Question: Everything was fine when I use 'localhost:3000', and I can visit 'localhost:3000/users/sign_in'.
However, after I push to 'heroku', I can't visit this page and other pages which were created by 'devise' and show this

Here is my 'Gemfile'
'''
source 'https://rubygems.org'
gem 'rails', '4.1.8'
gem 'pg'
gem 'rails_12factor', group: :production
gem 'sass-rails', '~> 4.0.3'
gem 'uglifier', '>= 1.3.0'
gem 'coffee-rails', '~> 4.0.0'
gem 'jquery-rails'
gem 'turbolinks'
gem 'jbuilder', '~> 2.0'
gem 'sdoc', '~> 0.4.0', group: :doc
gem 'spring', group: :development
gem 'devise'
gem 'bcrypt'
gem 'bootstrap-sass', '~> 3.3.5'
gem 'rails_bootstrap_navbar'
'''
Here is 'heroku log'
'''
2015-07-16T16:35:48.081619+00:00 app[web.1]: vendor/bundle/ruby/2.0.0/gems/activerecord-4.1.8/lib/active_record/connection_adapters/postgresql_adapter.rb:822:in 'exec_no_cache'
2015-07-16T16:35:48.081621+00:00 app[web.1]: vendor/bundle/ruby/2.0.0/gems/activerecord-4.1.8/lib/active_record/connection_adapters/postgresql/database_statements.rb:137:in 'exec_query'
2015-07-16T16:35:48.081622+00:00 app[web.1]: vendor/bundle/ruby/2.0.0/gems/activerecord-4.1.8/lib/active_record/connection_adapters/postgresql_adapter.rb:976:in 'column_definitions'
2015-07-16T16:35:48.081623+00:00 app[web.1]: vendor/bundle/ruby/2.0.0/gems/activerecord-4.1.8/lib/active_record/connection_adapters/postgresql/schema_statements.rb:187:in 'columns'
2015-07-16T16:35:48.081625+00:00 app[web.1]: vendor/bundle/ruby/2.0.0/gems/activerecord-4.1.8/lib/active_record/connection_adapters/schema_cache.rb:93:in 'block in prepare_default_proc'
2015-07-16T16:35:48.081626+00:00 app[web.1]: vendor/bundle/ruby/2.0.0/gems/activerecord-4.1.8/lib/active_record/connection_adapters/schema_cache.rb:44:in 'yield'
2015-07-16T16:35:48.081627+00:00 app[web.1]: vendor/bundle/ruby/2.0.0/gems/activerecord-4.1.8/lib/active_record/connection_adapters/schema_cache.rb:44:in 'columns'
2015-07-16T16:35:48.081629+00:00 app[web.1]: vendor/bundle/ruby/2.0.0/gems/activerecord-4.1.8/lib/active_record/model_schema.rb:214:in 'columns'
2015-07-16T16:35:48.081630+00:00 app[web.1]: vendor/bundle/ruby/2.0.0/gems/activerecord-4.1.8/lib/active_record/model_schema.rb:223:in 'columns_hash'
2015-07-16T16:35:48.081632+00:00 app[web.1]: vendor/bundle/ruby/2.0.0/gems/activerecord-4.1.8/lib/active_record/inheritance.rb:180:in 'subclass_from_attributes?'
2015-07-16T16:35:48.081633+00:00 app[web.1]: vendor/bundle/ruby/2.0.0/gems/activerecord-4.1.8/lib/active_record/inheritance.rb:23:in 'new'
2015-07-16T16:35:48.081634+00:00 app[web.1]: vendor/bundle/ruby/2.0.0/gems/devise-3.5.1/lib/devise/models/registerable.rb:20:in 'new_with_session'
2015-07-16T16:35:48.081640+00:00 app[web.1]: vendor/bundle/ruby/2.0.0/gems/actionpack-4.1.8/lib/abstract_controller/base.rb:189:in 'process_action'
2015-07-16T16:35:48.081642+00:00 app[web.1]: vendor/bundle/ruby/2.0.0/gems/actionpack-4.1.8/lib/abstract_controller/callbacks.rb:20:in 'block in process_action'
2015-07-16T16:35:48.081643+00:00 app[web.1]: vendor/bundle/ruby/2.0.0/gems/activesupport-4.1.8/lib/active_support/callbacks.rb:113:in 'call'
2015-07-16T16:35:48.081641+00:00 app[web.1]: vendor/bundle/ruby/2.0.0/gems/actionpack-4.1.8/lib/action_controller/metal/rendering.rb:10:in 'process_action'
2015-07-16T16:35:48.081638+00:00 app[web.1]: vendor/bundle/ruby/2.0.0/gems/actionpack-4.1.8/lib/action_controller/metal/implicit_render.rb:4:in 'send_action'
2015-07-16T16:35:48.081649+00:00 app[web.1]: vendor/bundle/ruby/2.0.0/gems/activesupport-4.1.8/lib/active_support/callbacks.rb:166:in 'call'
2015-07-16T16:35:48.081636+00:00 app[web.1]: vendor/bundle/ruby/2.0.0/gems/devise-3.5.1/app/controllers/devise/registrations_controller.rb💯in 'build_resource'
2015-07-16T16:35:48.081656+00:00 app[web.1]: vendor/bundle/ruby/2.0.0/gems/activesupport-4.1.8/lib/active_support/callbacks.rb:166:in 'call'
2015-07-16T16:35:48.081637+00:00 app[web.1]: vendor/bundle/ruby/2.0.0/gems/devise-3.5.1/app/controllers/devise/registrations_controller.rb:7:in 'new'
2015-07-16T16:35:48.081648+00:00 app[web.1]: vendor/bundle/ruby/2.0.0/gems/activesupport-4.1.8/lib/active_support/callbacks.rb:229:in 'block in halting'
2015-07-16T16:35:48.081644+00:00 app[web.1]: vendor/bundle/ruby/2.0.0/gems/activesupport-4.1.8/lib/active_support/callbacks.rb:113:in 'call'
2015-07-16T16:35:48.081645+00:00 app[web.1]: vendor/bundle/ruby/2.0.0/gems/activesupport-4.1.8/lib/active_support/callbacks.rb:229:in 'block in halting'
2015-07-16T16:35:48.081659+00:00 app[web.1]: vendor/bundle/ruby/2.0.0/gems/activesupport-4.1.8/lib/active_support/callbacks.rb:166:in 'block in halting'
2015-07-16T16:35:48.081647+00:00 app[web.1]: vendor/bundle/ruby/2.0.0/gems/activesupport-4.1.8/lib/active_support/callbacks.rb:229:in 'call'
2015-07-16T16:35:48.081655+00:00 app[web.1]: vendor/bundle/ruby/2.0.0/gems/activesupport-4.1.8/lib/active_support/callbacks.rb:166:in 'block in halting'
2015-07-16T16:35:48.081657+00:00 app[web.1]: vendor/bundle/ruby/2.0.0/gems/activesupport-4.1.8/lib/active_support/callbacks.rb:166:in 'block in halting'
2015-07-16T16:35:48.081662+00:00 app[web.1]: vendor/bundle/ruby/2.0.0/gems/activesupport-4.1.8/lib/active_support/callbacks.rb:166:in 'block in halting'
2015-07-16T16:35:48.081661+00:00 app[web.1]: vendor/bundle/ruby/2.0.0/gems/activesupport-4.1.8/lib/active_support/callbacks.rb:166:in 'call'
2015-07-16T16:35:48.081665+00:00 app[web.1]: vendor/bundle/ruby/2.0.0/gems/activesupport-4.1.8/lib/active_support/callbacks.rb:149:in 'call'
2015-07-16T16:35:48.081663+00:00 app[web.1]: vendor/bundle/ruby/2.0.0/gems/activesupport-4.1.8/lib/active_support/callbacks.rb:149:in 'call'
2015-07-16T16:35:48.081658+00:00 app[web.1]: vendor/bundle/ruby/2.0.0/gems/activesupport-4.1.8/lib/active_support/callbacks.rb:166:in 'call'
2015-07-16T16:35:48.081664+00:00 app[web.1]: vendor/bundle/ruby/2.0.0/gems/activesupport-4.1.8/lib/active_support/callbacks.rb:149:in 'block in halting_and_conditional'
2015-07-16T16:35:48.081669+00:00 app[web.1]: vendor/bundle/ruby/2.0.0/gems/activesupport-4.1.8/lib/active_support/callbacks.rb:86:in 'run_callbacks'
2015-07-16T16:35:48.081671+00:00 app[web.1]: vendor/bundle/ruby/2.0.0/gems/actionpack-4.1.8/lib/abstract_controller/callbacks.rb:19:in 'process_action'
2015-07-16T16:35:48.081668+00:00 app[web.1]: vendor/bundle/ruby/2.0.0/gems/activesupport-4.1.8/lib/active_support/callbacks.rb:86:in 'call'
2015-07-16T16:35:48.081667+00:00 app[web.1]: vendor/bundle/ruby/2.0.0/gems/activesupport-4.1.8/lib/active_support/callbacks.rb:149:in 'block in halting_and_conditional'
2015-07-16T16:35:48.081672+00:00 app[web.1]: vendor/bundle/ruby/2.0.0/gems/actionpack-4.1.8/lib/action_controller/metal/rescue.rb:29:in 'process_action'
2015-07-16T16:35:48.081676+00:00 app[web.1]: vendor/bundle/ruby/2.0.0/gems/activesupport-4.1.8/lib/active_support/notifications/instrumenter.rb:20:in 'instrument'
2015-07-16T16:35:48.081673+00:00 app[web.1]: vendor/bundle/ruby/2.0.0/gems/actionpack-4.1.8/lib/action_controller/metal/instrumentation.rb:31:in 'block in process_action'
2015-07-16T16:35:48.081674+00:00 app[web.1]: vendor/bundle/ruby/2.0.0/gems/activesupport-4.1.8/lib/active_support/notifications.rb:159:in 'block in instrument'
2015-07-16T16:35:48.081677+00:00 app[web.1]: vendor/bundle/ruby/2.0.0/gems/activesupport-4.1.8/lib/active_support/notifications.rb:159:in 'instrument'
2015-07-16T16:35:48.081681+00:00 app[web.1]: vendor/bundle/ruby/2.0.0/gems/activerecord-4.1.8/lib/active_record/railties/controller_runtime.rb:18:in 'process_action'
2015-07-16T16:35:48.081678+00:00 app[web.1]: vendor/bundle/ruby/2.0.0/gems/actionpack-4.1.8/lib/action_controller/metal/instrumentation.rb:30:in 'process_action'
2015-07-16T16:35:48.081680+00:00 app[web.1]: vendor/bundle/ruby/2.0.0/gems/actionpack-4.1.8/lib/action_controller/metal/params_wrapper.rb:250:in 'process_action'
2015-07-16T16:35:48.081682+00:00 app[web.1]: vendor/bundle/ruby/2.0.0/gems/actionpack-4.1.8/lib/abstract_controller/base.rb:136:in 'process'
2015-07-16T16:35:48.081684+00:00 app[web.1]: vendor/bundle/ruby/2.0.0/gems/actionview-4.1.8/lib/action_view/rendering.rb:30:in 'process'
2015-07-16T16:35:48.081686+00:00 app[web.1]: vendor/bundle/ruby/2.0.0/gems/actionpack-4.1.8/lib/action_controller/metal/rack_delegation.rb:13:in 'dispatch'
2015-07-16T16:35:48.081685+00:00 app[web.1]: vendor/bundle/ruby/2.0.0/gems/actionpack-4.1.8/lib/action_controller/metal.rb:196:in 'dispatch'
2015-07-16T16:35:48.081687+00:00 app[web.1]: vendor/bundle/ruby/2.0.0/gems/actionpack-4.1.8/lib/action_controller/metal.rb:232:in 'block in action'
2015-07-16T16:35:48.081689+00:00 app[web.1]: vendor/bundle/ruby/2.0.0/gems/actionpack-4.1.8/lib/action_dispatch/routing/route_set.rb:82:in 'call'
2015-07-16T16:35:48.081690+00:00 app[web.1]: vendor/bundle/ruby/2.0.0/gems/actionpack-4.1.8/lib/action_dispatch/routing/route_set.rb:82:in 'dispatch'
2015-07-16T16:35:48.081691+00:00 app[web.1]: vendor/bundle/ruby/2.0.0/gems/actionpack-4.1.8/lib/action_dispatch/routing/route_set.rb:50:in 'call'
2015-07-16T16:35:48.081692+00:00 app[web.1]: vendor/bundle/ruby/2.0.0/gems/actionpack-4.1.8/lib/action_dispatch/routing/mapper.rb:45:in 'call'
2015-07-16T16:35:48.081693+00:00 app[web.1]: vendor/bundle/ruby/2.0.0/gems/actionpack-4.1.8/lib/action_dispatch/journey/router.rb:73:in 'block in call'
2015-07-16T16:35:48.081696+00:00 app[web.1]: vendor/bundle/ruby/2.0.0/gems/actionpack-4.1.8/lib/action_dispatch/journey/router.rb:59:in 'call'
2015-07-16T16:35:48.081695+00:00 app[web.1]: vendor/bundle/ruby/2.0.0/gems/actionpack-4.1.8/lib/action_dispatch/journey/router.rb:59:in 'each'
2015-07-16T16:35:48.081697+00:00 app[web.1]: vendor/bundle/ruby/2.0.0/gems/actionpack-4.1.8/lib/action_dispatch/routing/route_set.rb:678:in 'call'
2015-07-16T16:35:48.081698+00:00 app[web.1]: vendor/bundle/ruby/2.0.0/gems/warden-1.2.3/lib/warden/manager.rb:35:in 'block in call'
2015-07-16T16:35:48.081700+00:00 app[web.1]: vendor/bundle/ruby/2.0.0/gems/warden-1.2.3/lib/warden/manager.rb:34:in 'catch'
2015-07-16T16:35:48.081701+00:00 app[web.1]: vendor/bundle/ruby/2.0.0/gems/warden-1.2.3/lib/warden/manager.rb:34:in 'call'
2015-07-16T16:35:48.081702+00:00 app[web.1]: vendor/bundle/ruby/2.0.0/gems/rack-1.5.5/lib/rack/etag.rb:23:in 'call'
2015-07-16T16:35:48.081707+00:00 app[web.1]: vendor/bundle/ruby/2.0.0/gems/rack-1.5.5/lib/rack/conditionalget.rb:25:in 'call'
2015-07-16T16:35:48.081709+00:00 app[web.1]: vendor/bundle/ruby/2.0.0/gems/rack-1.5.5/lib/rack/head.rb:11:in 'call'
2015-07-16T16:35:48.081710+00:00 app[web.1]: vendor/bundle/ruby/2.0.0/gems/actionpack-4.1.8/lib/action_dispatch/middleware/params_parser.rb:27:in 'call'
2015-07-16T16:35:48.081711+00:00 app[web.1]: vendor/bundle/ruby/2.0.0/gems/actionpack-4.1.8/lib/action_dispatch/middleware/flash.rb:254:in 'call'
2015-07-16T16:35:48.081712+00:00 app[web.1]: vendor/bundle/ruby/2.0.0/gems/rack-1.5.5/lib/rack/session/abstract/id.rb:225:in 'context'
2015-07-16T16:35:48.081714+00:00 app[web.1]: vendor/bundle/ruby/2.0.0/gems/rack-1.5.5/lib/rack/session/abstract/id.rb:220:in 'call'
2015-07-16T16:35:48.081715+00:00 app[web.1]: vendor/bundle/ruby/2.0.0/gems/actionpack-4.1.8/lib/action_dispatch/middleware/cookies.rb:560:in 'call'
2015-07-16T16:35:48.081716+00:00 app[web.1]: vendor/bundle/ruby/2.0.0/gems/activerecord-4.1.8/lib/active_record/query_cache.rb:36:in 'call'
2015-07-16T16:35:48.081717+00:00 app[web.1]: vendor/bundle/ruby/2.0.0/gems/activerecord-4.1.8/lib/active_record/connection_adapters/abstract/connection_pool.rb:621:in 'call'
2015-07-16T16:35:48.081728+00:00 app[web.1]: vendor/bundle/ruby/2.0.0/gems/actionpack-4.1.8/lib/action_dispatch/middleware/callbacks.rb:29:in 'block in call'
2015-07-16T16:35:48.081729+00:00 app[web.1]: vendor/bundle/ruby/2.0.0/gems/activesupport-4.1.8/lib/active_support/callbacks.rb:82:in 'run_callbacks'
2015-07-16T16:35:48.081730+00:00 app[web.1]: vendor/bundle/ruby/2.0.0/gems/actionpack-4.1.8/lib/action_dispatch/middleware/callbacks.rb:27:in 'call'
2015-07-16T16:35:48.081731+00:00 app[web.1]: vendor/bundle/ruby/2.0.0/gems/actionpack-4.1.8/lib/action_dispatch/middleware/remote_ip.rb:76:in 'call'
2015-07-16T16:35:48.081733+00:00 app[web.1]: vendor/bundle/ruby/2.0.0/gems/actionpack-4.1.8/lib/action_dispatch/middleware/debug_exceptions.rb:17:in 'call'
2015-07-16T16:35:48.081734+00:00 app[web.1]: vendor/bundle/ruby/2.0.0/gems/actionpack-4.1.8/lib/action_dispatch/middleware/show_exceptions.rb:30:in 'call'
2015-07-16T16:35:48.081735+00:00 app[web.1]: vendor/bundle/ruby/2.0.0/gems/railties-4.1.8/lib/rails/rack/logger.rb:38:in 'call_app'
2015-07-16T16:35:48.081736+00:00 app[web.1]: vendor/bundle/ruby/2.0.0/gems/railties-4.1.8/lib/rails/rack/logger.rb:20:in 'block in call'
2015-07-16T16:35:48.081738+00:00 app[web.1]: vendor/bundle/ruby/2.0.0/gems/activesupport-4.1.8/lib/active_support/tagged_logging.rb:68:in 'block in tagged'
2015-07-16T16:35:48.081739+00:00 app[web.1]: vendor/bundle/ruby/2.0.0/gems/activesupport-4.1.8/lib/active_support/tagged_logging.rb:26:in 'tagged'
2015-07-16T16:35:48.081740+00:00 app[web.1]: vendor/bundle/ruby/2.0.0/gems/activesupport-4.1.8/lib/active_support/tagged_logging.rb:68:in 'tagged'
2015-07-16T16:35:48.081743+00:00 app[web.1]: vendor/bundle/ruby/2.0.0/gems/actionpack-4.1.8/lib/action_dispatch/middleware/request_id.rb:21:in 'call'
2015-07-16T16:35:48.081742+00:00 app[web.1]: vendor/bundle/ruby/2.0.0/gems/railties-4.1.8/lib/rails/rack/logger.rb:20:in 'call'
2015-07-16T16:35:48.081744+00:00 app[web.1]: vendor/bundle/ruby/2.0.0/gems/rack-1.5.5/lib/rack/methodoverride.rb:21:in 'call'
2015-07-16T16:35:48.081746+00:00 app[web.1]: vendor/bundle/ruby/2.0.0/gems/rack-1.5.5/lib/rack/runtime.rb:17:in 'call'
2015-07-16T16:35:48.081747+00:00 app[web.1]: vendor/bundle/ruby/2.0.0/gems/activesupport-4.1.8/lib/active_support/cache/strategy/local_cache_middleware.rb:26:in 'call'
2015-07-16T16:35:48.081748+00:00 app[web.1]: vendor/bundle/ruby/2.0.0/gems/actionpack-4.1.8/lib/action_dispatch/middleware/static.rb:84:in 'call'
2015-07-16T16:35:48.081750+00:00 app[web.1]: vendor/bundle/ruby/2.0.0/gems/rack-1.5.5/lib/rack/sendfile.rb:112:in 'call'
2015-07-16T16:35:48.081751+00:00 app[web.1]: vendor/bundle/ruby/2.0.0/gems/railties-4.1.8/lib/rails/engine.rb:514:in 'call'
2015-07-16T16:35:48.081752+00:00 app[web.1]: vendor/bundle/ruby/2.0.0/gems/railties-4.1.8/lib/rails/application.rb:144:in 'call'
2015-07-16T16:35:48.081754+00:00 app[web.1]: vendor/bundle/ruby/2.0.0/gems/rack-1.5.5/lib/rack/lock.rb:17:in 'call'
2015-07-16T16:35:48.081755+00:00 app[web.1]: vendor/bundle/ruby/2.0.0/gems/rack-1.5.5/lib/rack/content_length.rb:14:in 'call'
2015-07-16T16:35:48.081756+00:00 app[web.1]: vendor/bundle/ruby/2.0.0/gems/rack-1.5.5/lib/rack/handler/webrick.rb:60:in 'service'
2015-07-16T16:35:48.081758+00:00 app[web.1]: vendor/ruby-2.0.0/lib/ruby/2.0.0/webrick/httpserver.rb:138:in 'service'
2015-07-16T16:35:48.081759+00:00 app[web.1]: vendor/ruby-2.0.0/lib/ruby/2.0.0/webrick/httpserver.rb:94:in 'run'
2015-07-16T16:35:48.081763+00:00 app[web.1]:
2015-07-16T16:35:48.081760+00:00 app[web.1]: vendor/ruby-2.0.0/lib/ruby/2.0.0/webrick/server.rb:295:in 'block in start_thread'
2015-07-16T16:35:48.081762+00:00 app[web.1]:
2015-07-16T16:35:51.501741+00:00 heroku[router]: at=info method=GET path="/favicon.ico" host=intelligent-madame-5204.herokuapp.com request_id=46eca4a7-c0ce-4dbf-bfb1-651fb7ae201b fwd="180.218.172.11" dyno=web.1 connect=3ms service=5ms status=304 bytes=133
'''
---
'''
heroku run rake db:migrate
'''
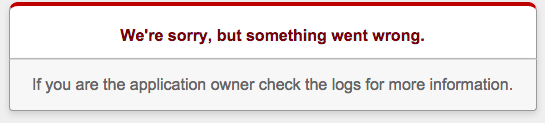
Answer: I think you need to migrate your database.
'''
$ heroku run rake db:migrate --app your_app
'''
This is a common step to forget when when deploying to Heroku.